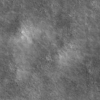
Label: not_dusty